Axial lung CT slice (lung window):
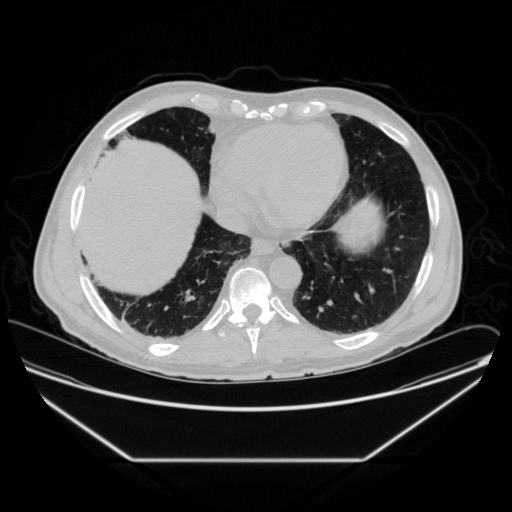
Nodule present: no